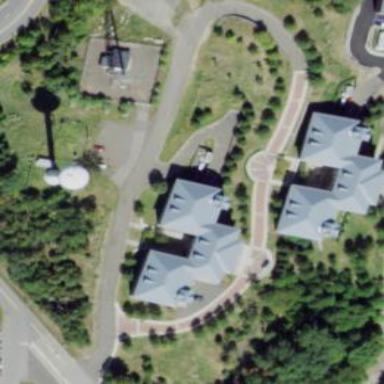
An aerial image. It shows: Dormitory building.